Question: hey I'm looking for are clean solution to this problem:

i start the loop with 'i = 0' in the second loop step the 'i = 1', then 'i = -1' and then 'i = 2' ect.
how to programm this with a 'for' loop in a clean way?
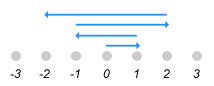
Answer: If you don't mind having the inner loop appear 3 times:
'''
f(0);
for (var i = 1; i <= 3; ++ i) {
f(i);
f(-i);
}
'''
2 times with an 'if':
'''
for (var i = 0; i <= 3; ++ i) {
f(i);
if (i > 0)
f(-i);
}
'''
single time but with an ugly expression:
'''
for (var j = 1; j <= 7; ++ j) {
var i = j / 2;
if (j % 2) i = -i;
f(i);
}
'''